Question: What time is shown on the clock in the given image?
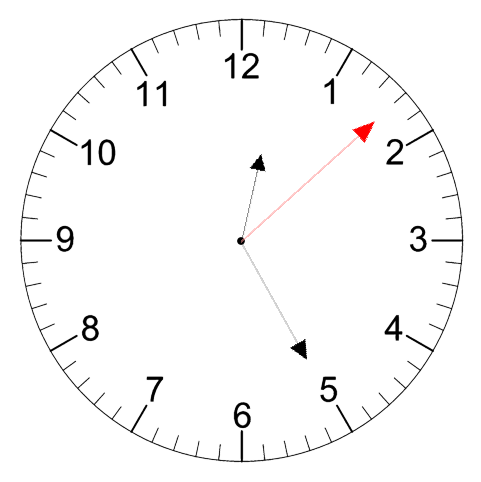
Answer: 12:25:08